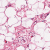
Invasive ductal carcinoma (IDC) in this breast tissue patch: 0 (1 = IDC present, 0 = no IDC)